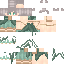
A female human skin with pale skin, wearing brown long hair dressed in a green_skin robe top and brown pants, featuring a closed mouth.